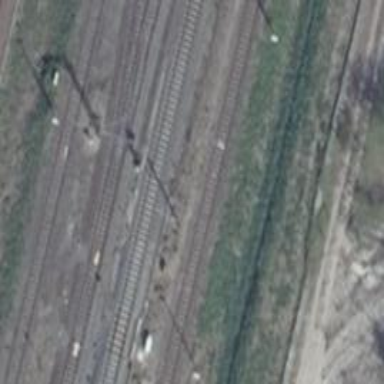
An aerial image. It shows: Railway yard with electrified contact lines.